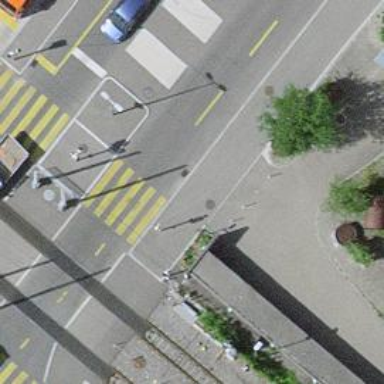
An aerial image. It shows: Bollard.